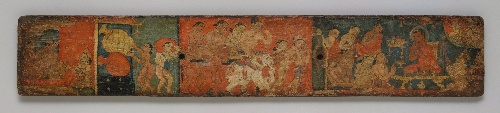
Date: 12th century
Object type: Manuscript covers
Classification: Paintings
Medium: Distemper on wood
Culture: Nepal (Kathmandu Valley)
Dimensions: 2 1/4 x 12 15/16 in. (5.7 x 32.9 cm)
Department: Asian Art
Credit line: Gift of Mr. and Mrs. Walter Eisenberg, 1984
Accession year: 1984
Repository: Metropolitan Museum of Art, New York, NY
Tags: Elephants|Buddhism|Buddha|Women|Men